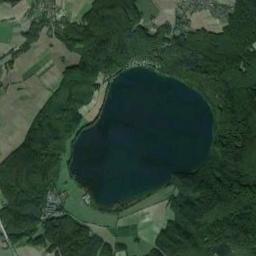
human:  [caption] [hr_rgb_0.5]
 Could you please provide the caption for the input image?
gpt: The lake is irregular in shape .

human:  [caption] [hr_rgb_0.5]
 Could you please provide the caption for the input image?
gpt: There is an almost elliptical blue lake on the ground with lush green vegetation .

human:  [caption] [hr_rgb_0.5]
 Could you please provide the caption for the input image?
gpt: There are many trees around the lake .

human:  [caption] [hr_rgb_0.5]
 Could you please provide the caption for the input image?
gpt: The lake lies in fields and forests and the water is deep green .

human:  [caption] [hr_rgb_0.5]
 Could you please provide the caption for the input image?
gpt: There are green forests and farmlands around the lake .